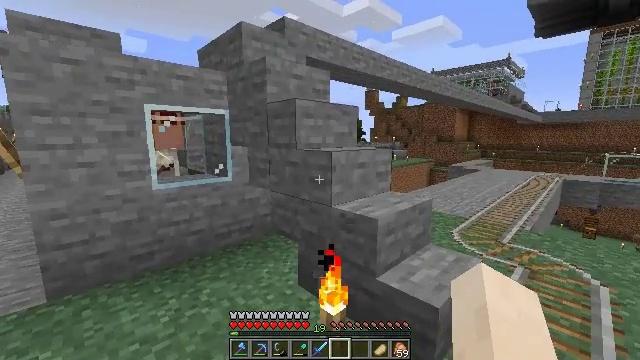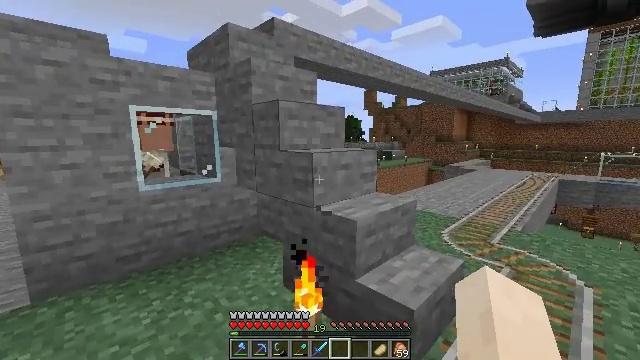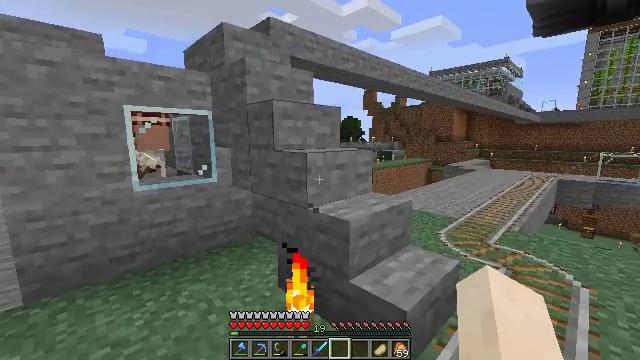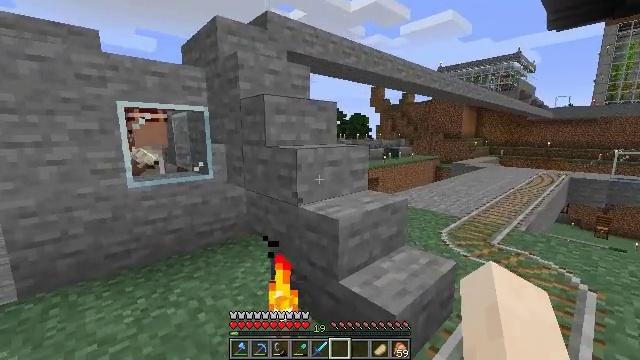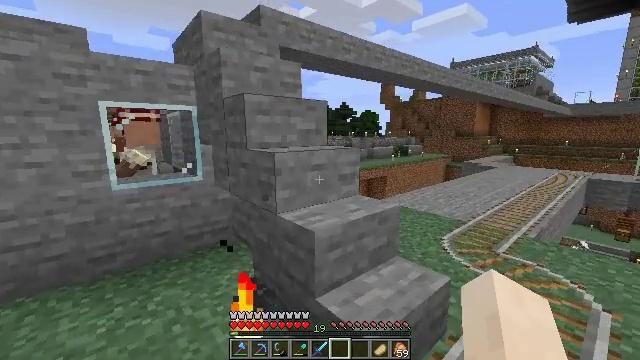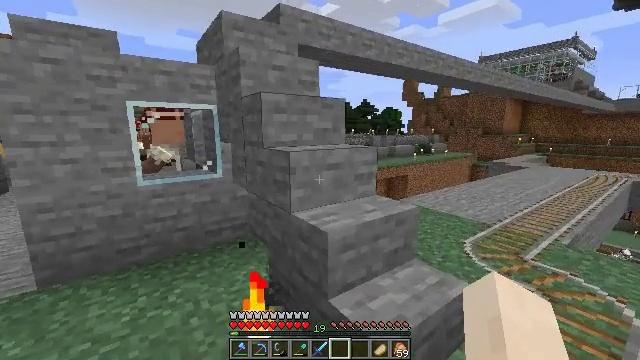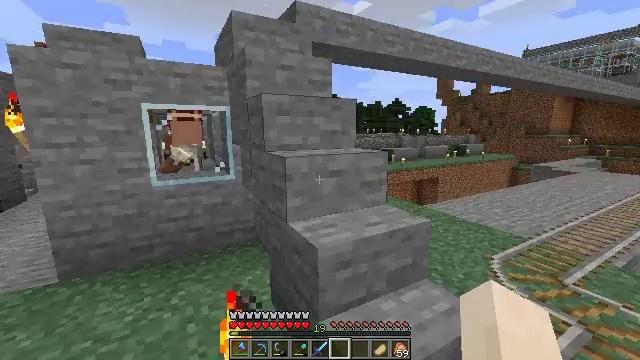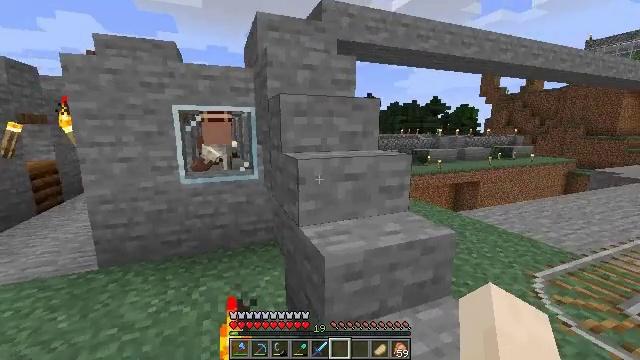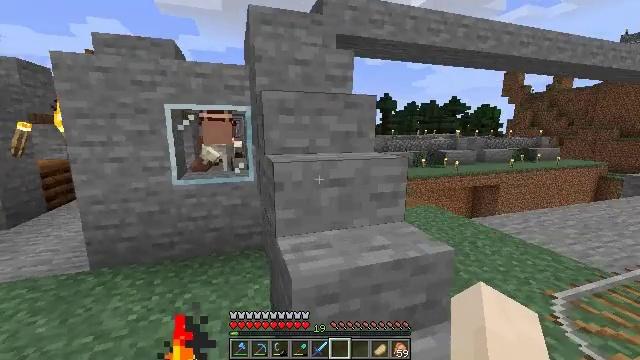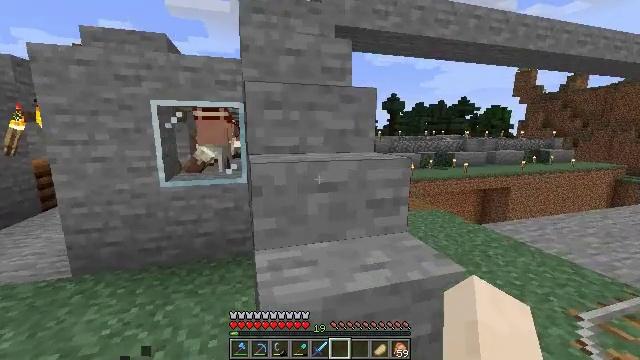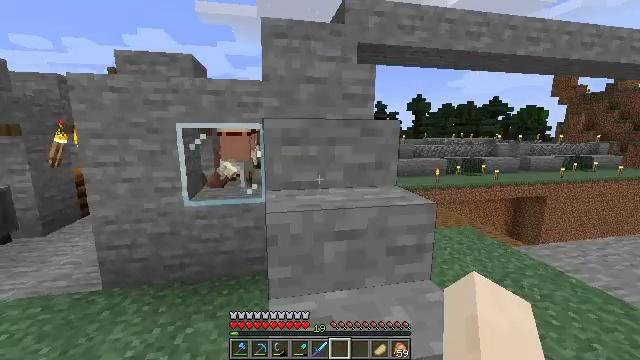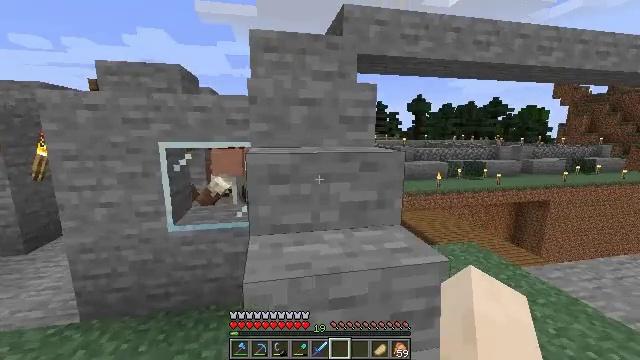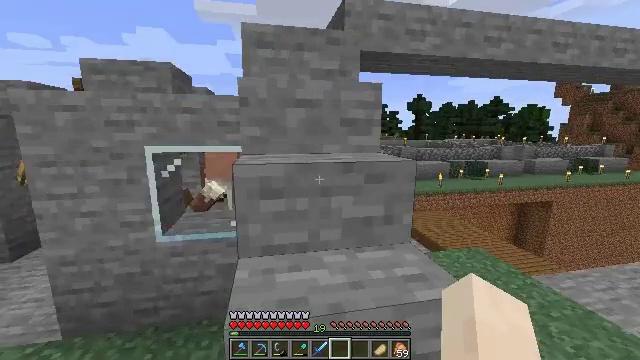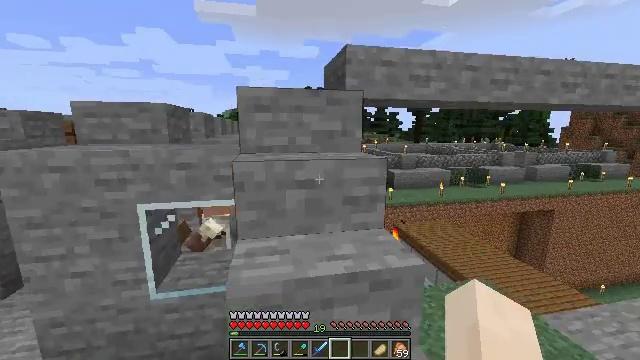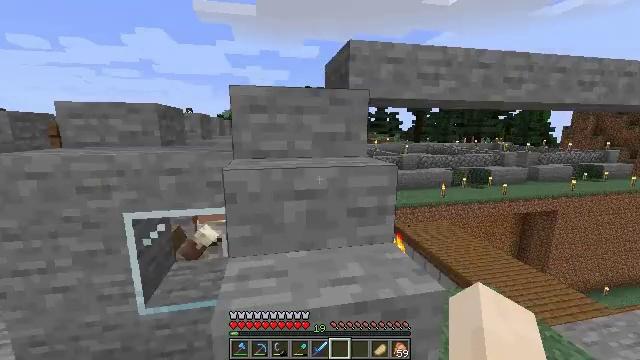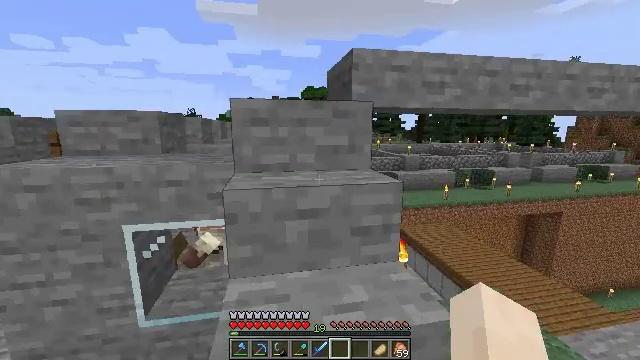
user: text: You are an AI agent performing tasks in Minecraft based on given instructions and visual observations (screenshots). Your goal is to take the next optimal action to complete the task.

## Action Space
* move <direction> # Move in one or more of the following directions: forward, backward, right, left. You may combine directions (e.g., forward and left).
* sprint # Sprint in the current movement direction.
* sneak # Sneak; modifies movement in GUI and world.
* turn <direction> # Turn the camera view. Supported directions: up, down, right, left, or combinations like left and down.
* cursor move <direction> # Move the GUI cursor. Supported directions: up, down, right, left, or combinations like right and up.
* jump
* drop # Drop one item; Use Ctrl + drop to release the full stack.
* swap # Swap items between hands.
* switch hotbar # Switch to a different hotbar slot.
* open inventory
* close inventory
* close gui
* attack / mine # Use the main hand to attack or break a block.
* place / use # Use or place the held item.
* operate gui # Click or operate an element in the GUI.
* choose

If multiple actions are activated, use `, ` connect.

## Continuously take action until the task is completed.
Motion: motion action
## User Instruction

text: Create a smooth stone slab at the crafting table.
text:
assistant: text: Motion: move right
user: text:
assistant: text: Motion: move forward and move right
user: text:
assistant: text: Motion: move forward and move right, turn left
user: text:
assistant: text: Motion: move forward and move right, turn left
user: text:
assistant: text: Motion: move forward and move right, turn left
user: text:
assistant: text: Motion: move forward and move right, turn left
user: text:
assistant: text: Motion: move forward and move right, turn left
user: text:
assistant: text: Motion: move forward, turn left
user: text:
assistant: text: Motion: move forward, turn left
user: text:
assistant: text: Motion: move forward, turn left
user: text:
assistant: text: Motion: move forward
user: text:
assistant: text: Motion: move forward
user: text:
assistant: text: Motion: move forward
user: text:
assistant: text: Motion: move forward
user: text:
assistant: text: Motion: move forward
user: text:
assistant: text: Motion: move forward, turn left and down
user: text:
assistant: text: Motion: move forward, turn left and down
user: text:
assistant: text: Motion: move forward, turn left and down
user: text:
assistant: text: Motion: move forward, turn left and down
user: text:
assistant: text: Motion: turn down
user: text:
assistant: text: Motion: turn down
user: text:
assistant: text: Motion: turn down
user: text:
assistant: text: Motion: no_op
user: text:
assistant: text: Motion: no_op
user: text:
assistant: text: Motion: no_op
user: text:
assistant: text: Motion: no_op
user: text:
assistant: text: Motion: no_op
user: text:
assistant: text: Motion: no_op
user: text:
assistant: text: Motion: no_op
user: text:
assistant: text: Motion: move forward